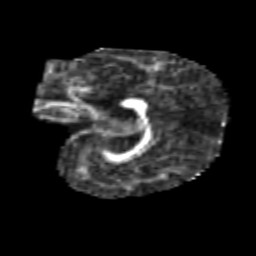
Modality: FA
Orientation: sagittal
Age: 6
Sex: female
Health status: healthy